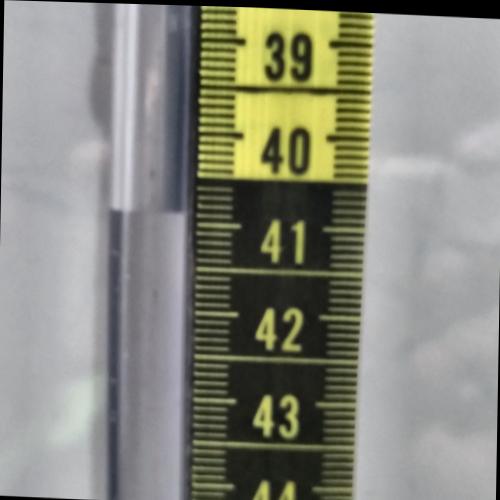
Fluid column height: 40.9 cm